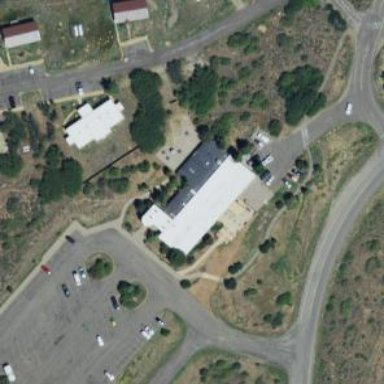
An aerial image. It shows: Public building.